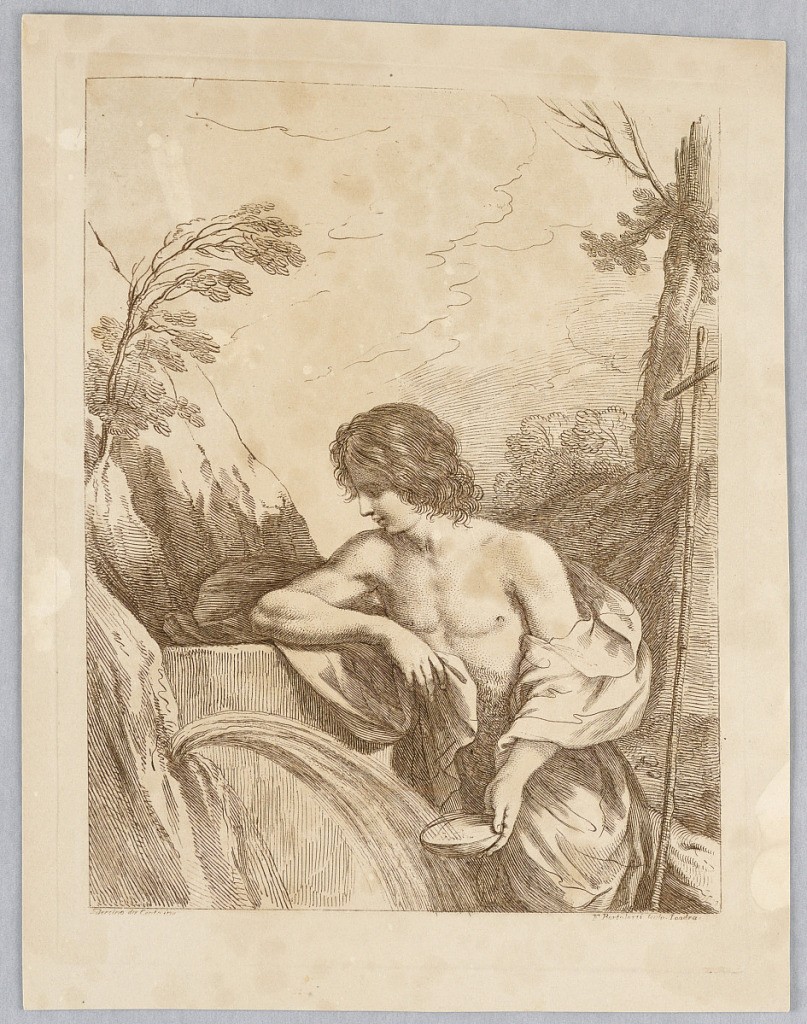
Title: Saint John in the Wilderness
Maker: Francesco Bartolozzi, Italian, active England, 1727–1815
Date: ca. 1760–1770
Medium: Engraving in brown ink on white paper
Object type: Print
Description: Saint John holds a bowl under a fountain, to the left. A cross of wood at the right, and mountains beyond.